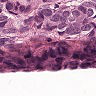
Metastatic tissue present: yes